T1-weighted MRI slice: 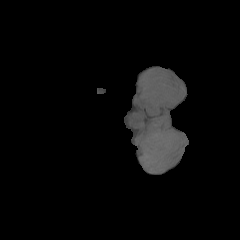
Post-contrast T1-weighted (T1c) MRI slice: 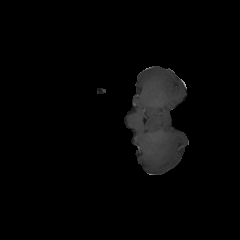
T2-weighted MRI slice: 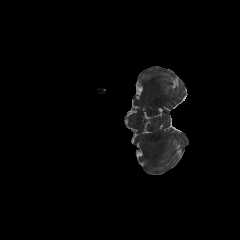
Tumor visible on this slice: no